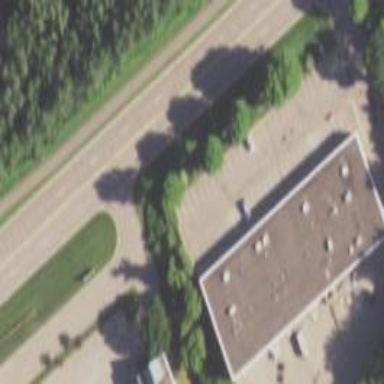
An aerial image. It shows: Industrial building.